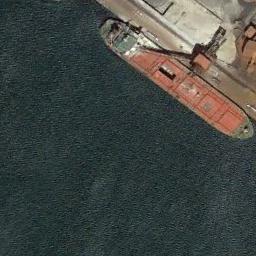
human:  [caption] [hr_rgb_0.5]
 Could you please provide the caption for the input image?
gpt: There is a ship at sea .

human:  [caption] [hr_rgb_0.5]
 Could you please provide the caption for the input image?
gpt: An orange-red bulk carrier docked at the dock, Where machinery and equipment were loading and unloading cargo .

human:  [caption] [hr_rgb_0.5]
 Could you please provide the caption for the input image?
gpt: There is a ship in the green water on the shore .

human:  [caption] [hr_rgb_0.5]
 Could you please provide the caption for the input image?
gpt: The orange cargo ship is docked at the cargo terminal and the water is deep blue .

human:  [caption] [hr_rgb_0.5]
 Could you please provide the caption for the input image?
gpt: The orange ship is at the harbor .